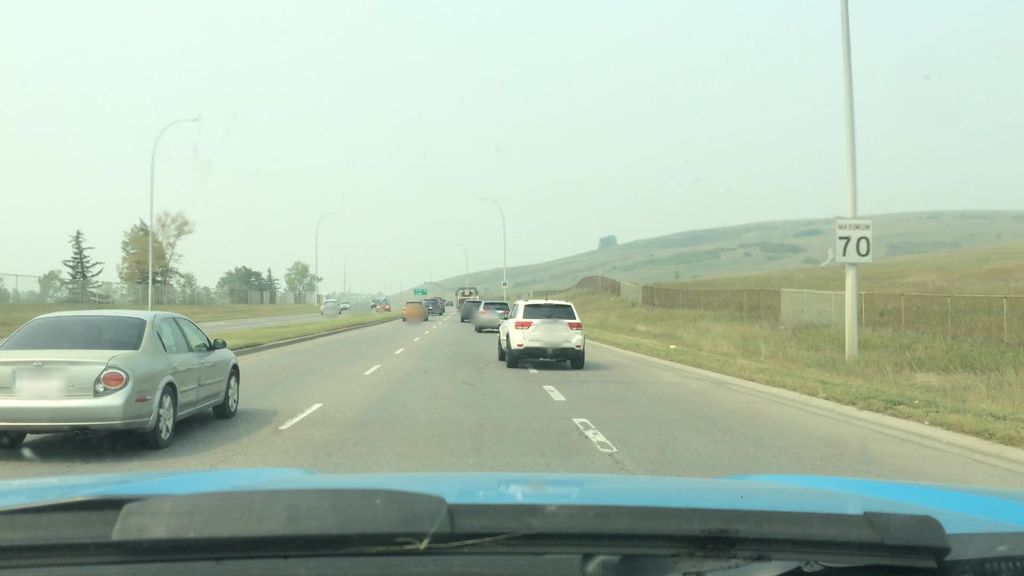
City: calgary